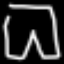
Label: pants